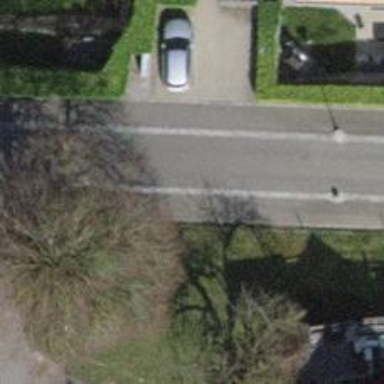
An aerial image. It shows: Kerb serving as barrier.